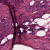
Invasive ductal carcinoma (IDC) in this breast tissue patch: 1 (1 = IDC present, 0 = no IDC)